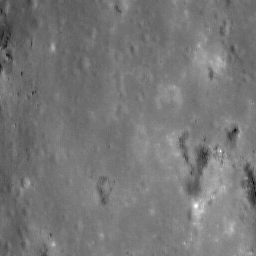
Host type: background_regolith
Lunar coordinates: latitude nan, longitude nan